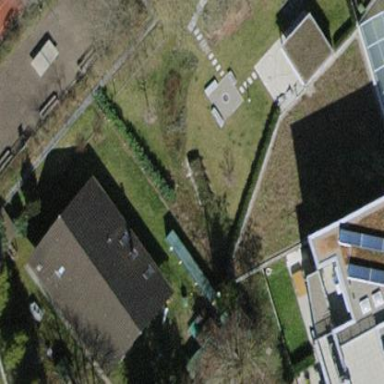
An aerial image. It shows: Building with tiled roof.